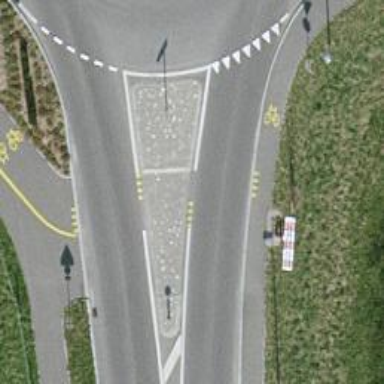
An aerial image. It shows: Crossing on cycleway.